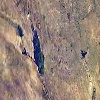
Label: land